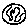
Label: moon